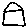
Label: house